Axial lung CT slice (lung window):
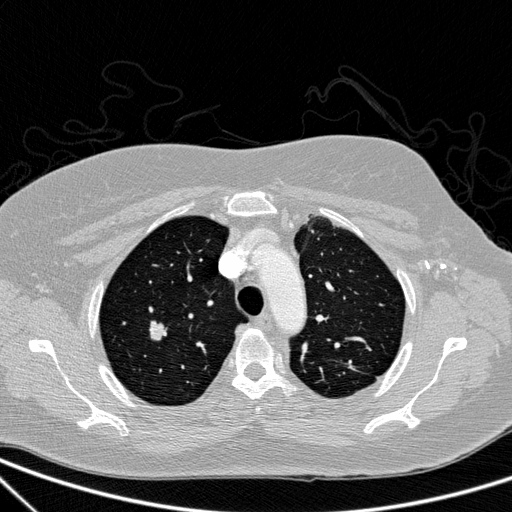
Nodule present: yes
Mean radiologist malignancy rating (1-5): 4.25